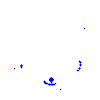
Particle: kaon